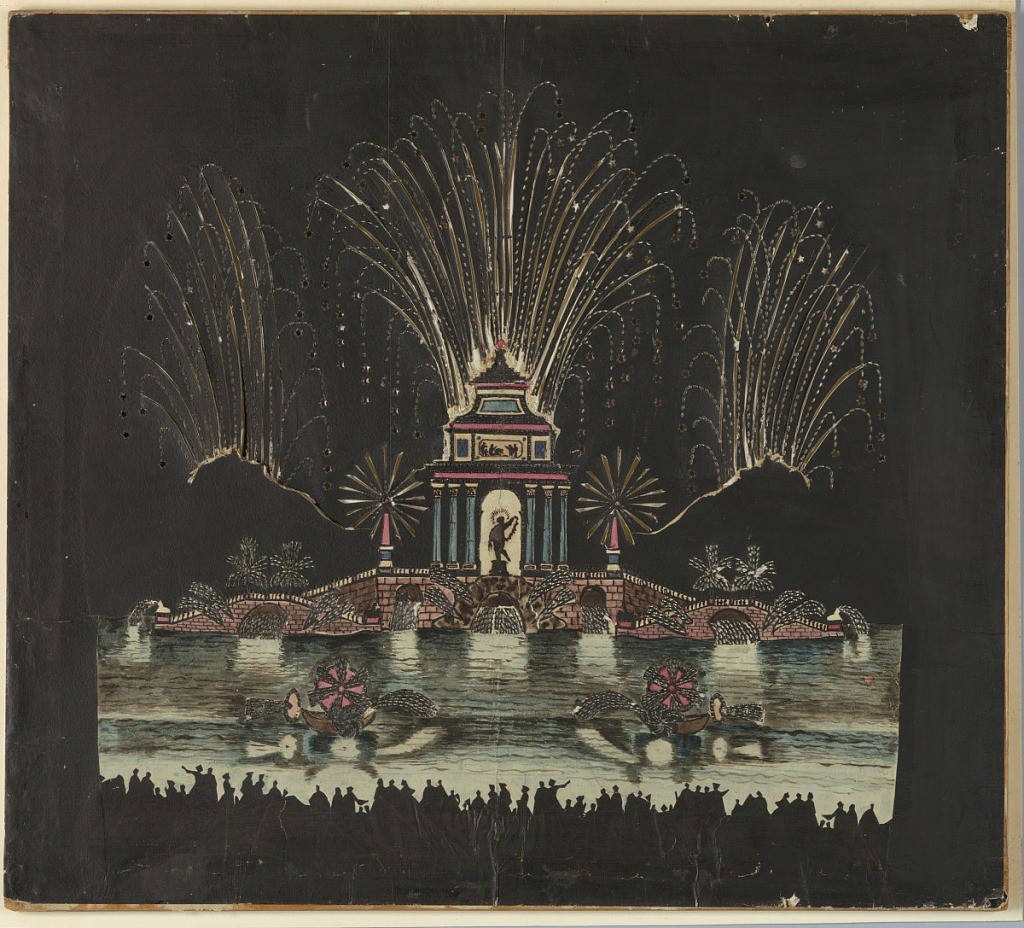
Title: Valentine Feast
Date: ca. 1780
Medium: Cut paper on wood frame
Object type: Lantern slide
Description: Magic lantern slide, optical toy. On black field, lake with architectural island; masonry platform with fountains, crowned with pair of lions. At top, three sprays of fireworks. On lake, two boats with fireworks. Across bottom, crowd of human figures shown in silhouette.